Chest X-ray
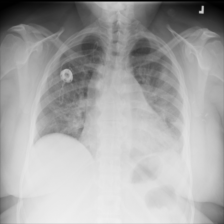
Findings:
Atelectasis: negative
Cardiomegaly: negative
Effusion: negative
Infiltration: negative
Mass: negative
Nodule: negative
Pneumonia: negative
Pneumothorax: negative
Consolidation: negative
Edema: negative
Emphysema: negative
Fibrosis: negative
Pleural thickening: negative
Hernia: negative